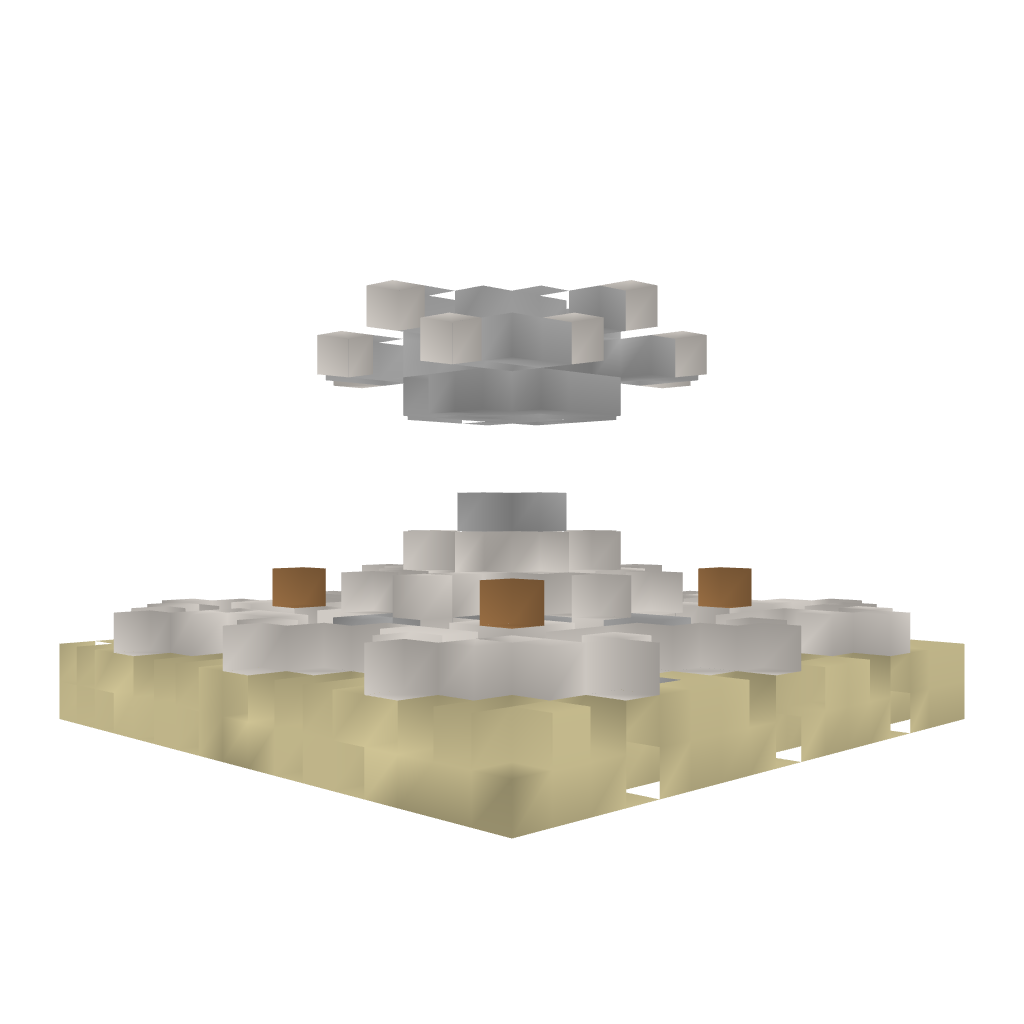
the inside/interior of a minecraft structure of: Big Quartz Fountain